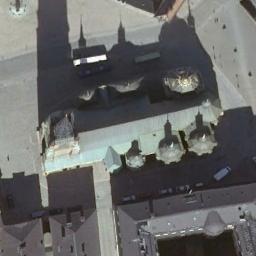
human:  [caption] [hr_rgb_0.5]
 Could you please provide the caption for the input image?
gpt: There is a church on the open place .

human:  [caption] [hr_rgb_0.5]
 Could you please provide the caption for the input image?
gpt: This is a church with lots of open space around it .

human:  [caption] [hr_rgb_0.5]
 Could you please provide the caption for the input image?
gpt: A church with a gray roof and many pedestrians in the square next to the church .

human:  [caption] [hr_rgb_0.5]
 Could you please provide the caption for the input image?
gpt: The church with some towers and the rest of the church has a sloping roof .

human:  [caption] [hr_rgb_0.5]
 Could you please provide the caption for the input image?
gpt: There are many buildings near the church .